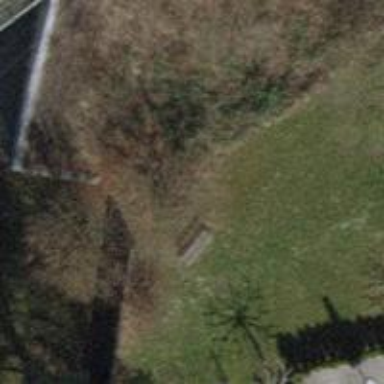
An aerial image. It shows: Brown bench in the vicinity.